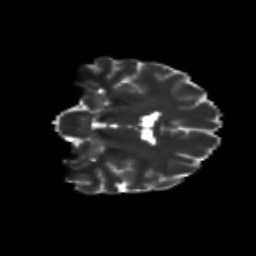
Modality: T2w
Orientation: coronal
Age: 30
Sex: female
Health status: healthy
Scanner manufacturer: siemens
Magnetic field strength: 3 T
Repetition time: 8.6 s
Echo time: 0.095 s